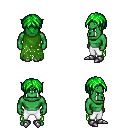
a pixel art fantasy rpg character, male body template, orc, green skin, green tattered cape, white pants, green parted hairstyle, metal boots, four views (front, back, left, right), 2x2 character sprite sheet, small pixel art, hard edges, no anti-aliasing